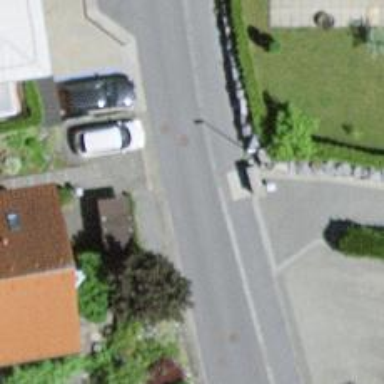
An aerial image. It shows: Residential road with asphalt surface.